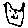
Label: cat